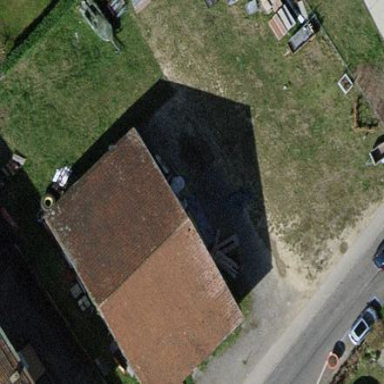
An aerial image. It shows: Barn.